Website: bh-photo
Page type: address-validator
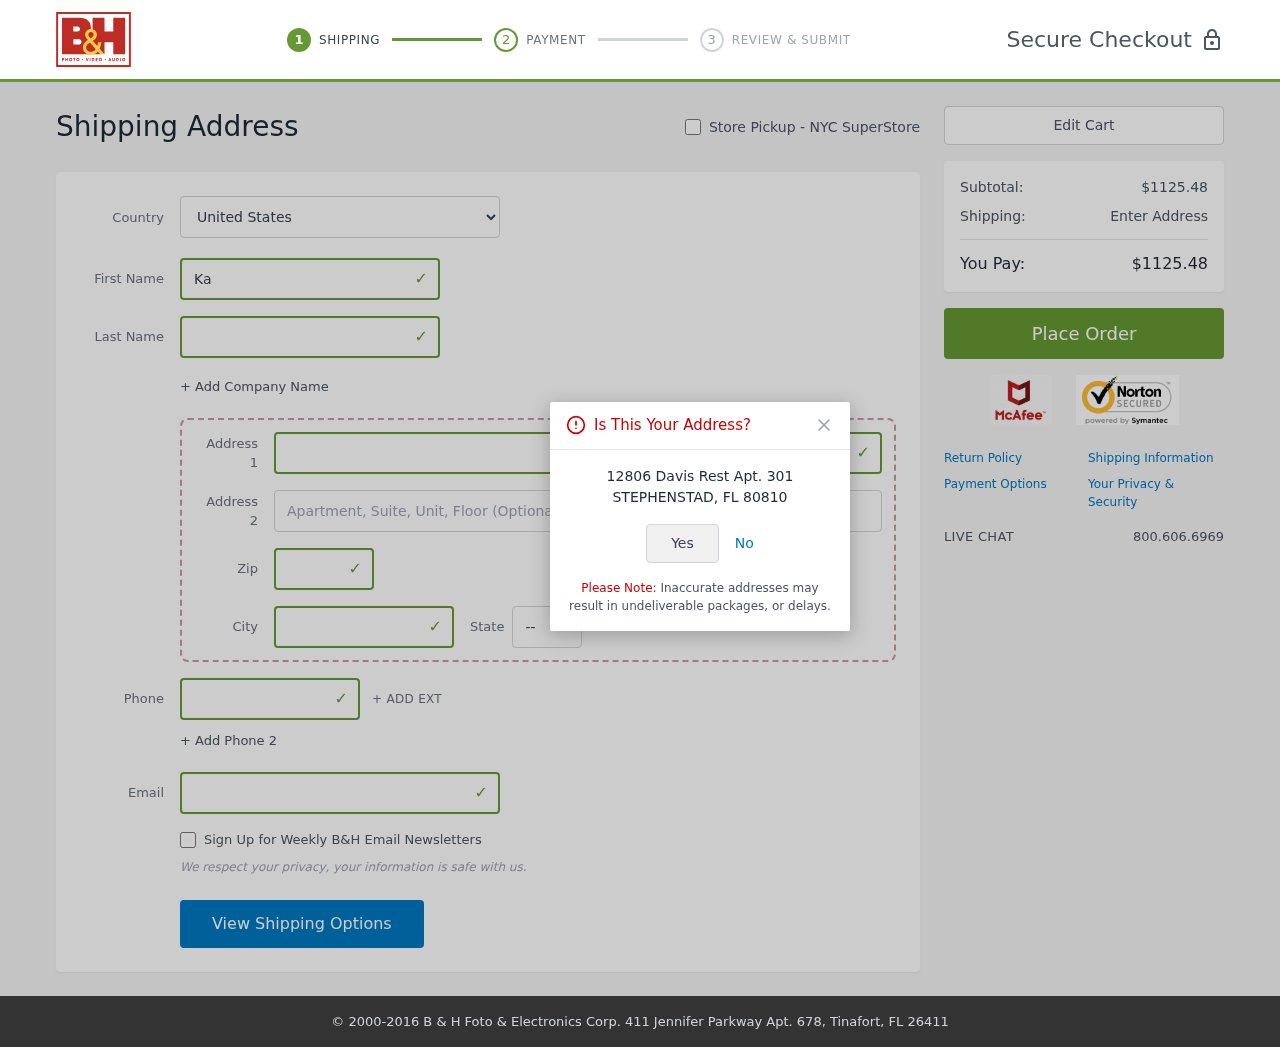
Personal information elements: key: PII_CITY
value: Stephenstad
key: PII_COUNTRY
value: United States
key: PII_EMAIL
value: kara_bautista@gmail.com
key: PII_FIRSTNAME
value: Kara
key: PII_LASTNAME
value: Bautista
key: PII_PHONE
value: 3439495380
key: PII_POSTCODE
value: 80810
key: PII_STATE_ABBR
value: FL
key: PII_STREET
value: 12806 Davis Rest Apt. 301
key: PII_CITY_CONFIRM
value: STEPHENSTAD
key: PII_POSTCODE_FULL
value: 80810
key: PII_POSTCODE_NUMERIC
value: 80810
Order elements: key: ORDER_SUBTOTAL
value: $1125.48
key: ORDER_TOTAL
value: $1125.48